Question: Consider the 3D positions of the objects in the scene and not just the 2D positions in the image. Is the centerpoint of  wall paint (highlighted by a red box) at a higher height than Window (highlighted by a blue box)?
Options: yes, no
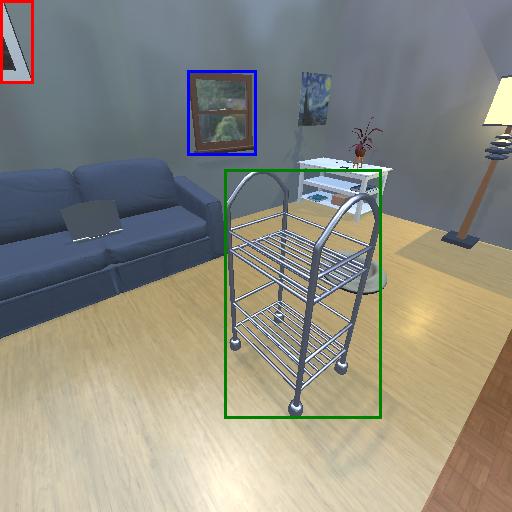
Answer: yes